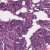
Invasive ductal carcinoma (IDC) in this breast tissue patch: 1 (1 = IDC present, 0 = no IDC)